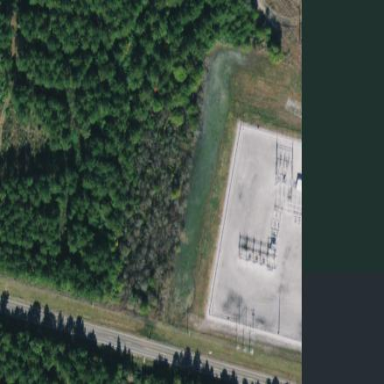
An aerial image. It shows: Outdoor distribution-level power substation enclosed by fence.